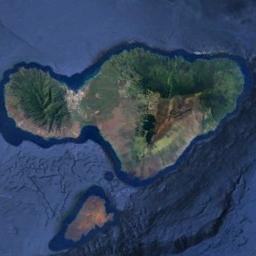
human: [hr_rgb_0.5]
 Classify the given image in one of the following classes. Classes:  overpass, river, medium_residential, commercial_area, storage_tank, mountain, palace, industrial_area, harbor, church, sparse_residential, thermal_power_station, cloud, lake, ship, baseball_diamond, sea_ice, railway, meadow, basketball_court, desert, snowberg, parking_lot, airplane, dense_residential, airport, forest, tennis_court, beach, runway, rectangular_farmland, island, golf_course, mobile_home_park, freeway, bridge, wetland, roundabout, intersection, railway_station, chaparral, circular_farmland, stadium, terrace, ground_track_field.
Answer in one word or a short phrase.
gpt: island